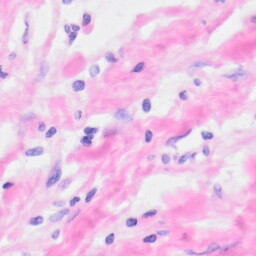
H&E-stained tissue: Kidney